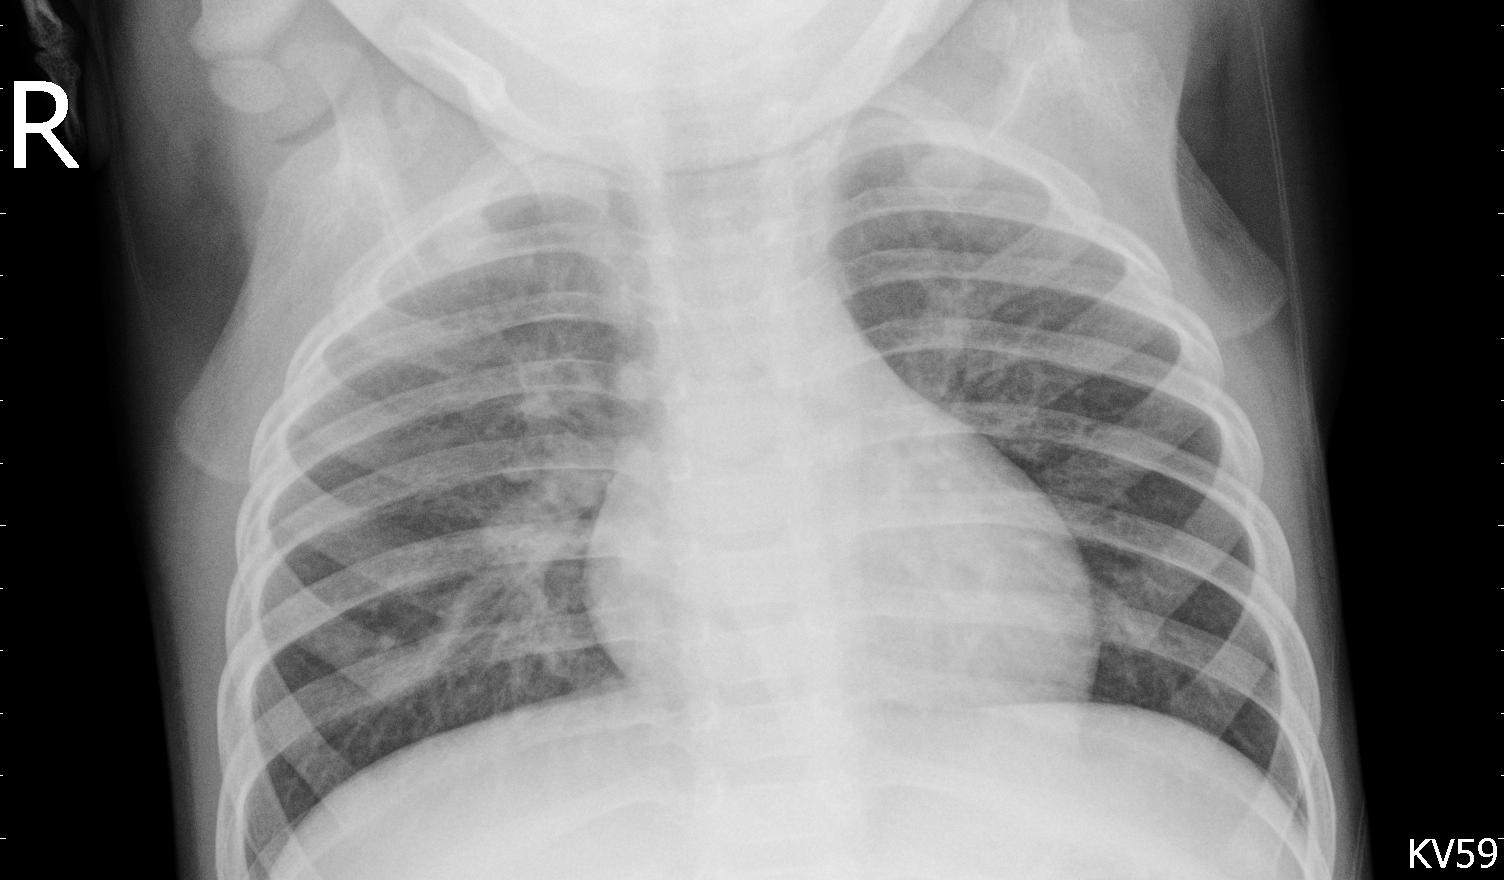
Diagnosis: PNEUMONIA